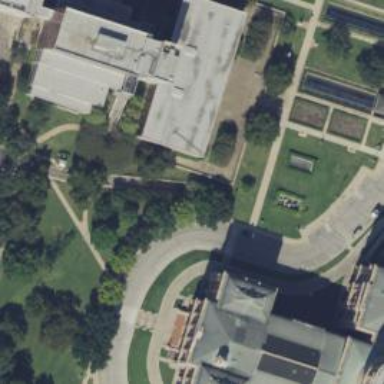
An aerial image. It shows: Courthouse building.